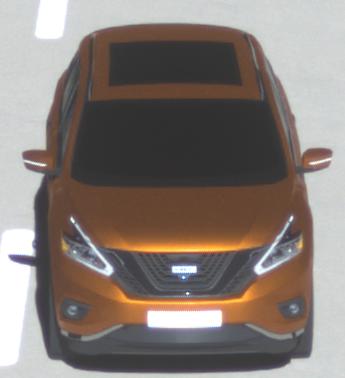
Make: Nissan
Model: Murano
Detailed model: Gen. 3 Z52
Model produced from: 2015
Doors: 5
Color: orange
Road condition: wet road
Daytime: morning or afternoon
Contrast: high contrast